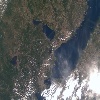
Label: land